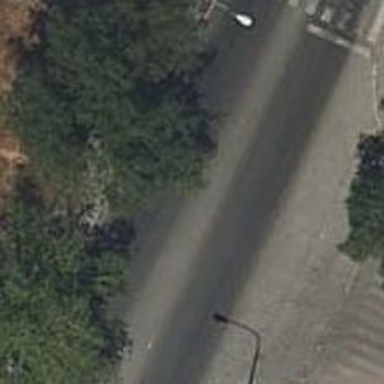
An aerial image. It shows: Road with traffic signals.